Question: I have a design like below:

So basically, I want to embed three dialogs in the application main dialog and switch between them, for each button click i.e., button 1 will show dialog one , button 2 will hide dialog 1 and show dialog 2 .. and so on.
Each dialog will be having a different design and functions.
I tried using CPropertySheet class to Add pages but its GUI is different. It has either option for navigating the dialogs using next / back button , or from a tab control.
None of which is as per my requirement.
So I want to know is it possible to have a design like this in MFC ? If yes how? Which Class/ control should I use.
Any help will be appreciated.
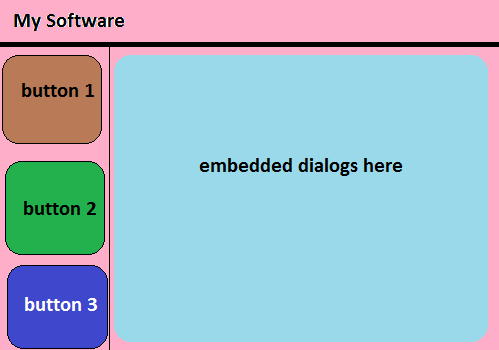
Answer: What worked for me just using dialog based application is SetParent() method. Dont know why nobody mentioned it. It seems to work fine.
I am doing like below:
'''
VERIFY(pDlg1.Create(PanelDlg::IDD, this));
VERIFY(pDlg2.Create(PanelDlg2::IDD, this));
VERIFY(pDlg3.Create(PanelDlg2::IDD, this));
::SetParent(pDlg1.GetSafeHwnd(), this->m_hWnd);
::SetParent(pDlg2.GetSafeHwnd(), this->m_hWnd);
::SetParent(pDlg3.GetSafeHwnd(), this->m_hWnd);
'''
Now I can show or hide a child dialog at will (button clicks) as below:
'''
pDlg1.ShowWindow(SW_SHOW);
pDlg2.ShowWindow(SW_HIDE);
pDlg3.ShowWindow(SW_HIDE);
'''